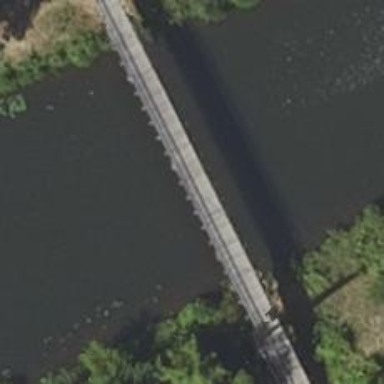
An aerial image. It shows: There is bridge in the image.